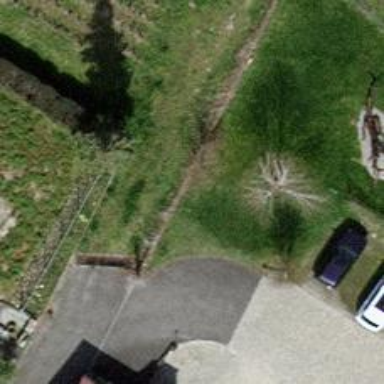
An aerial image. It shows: Fence.